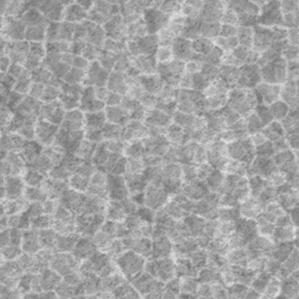
Label: frost